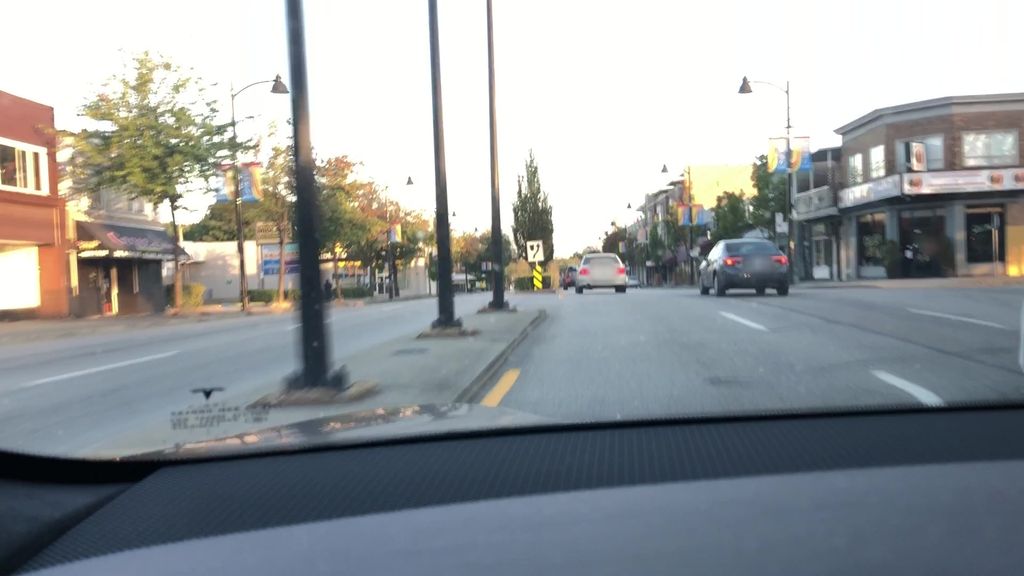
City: vancouver